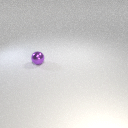
small purple metal sphere